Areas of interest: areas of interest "Lianfeng Food Industry Park"
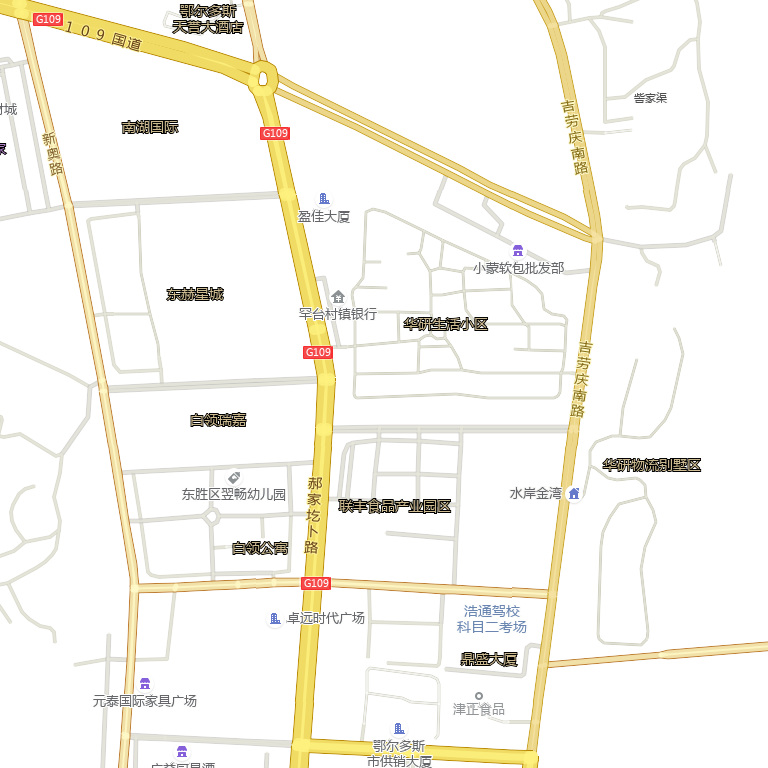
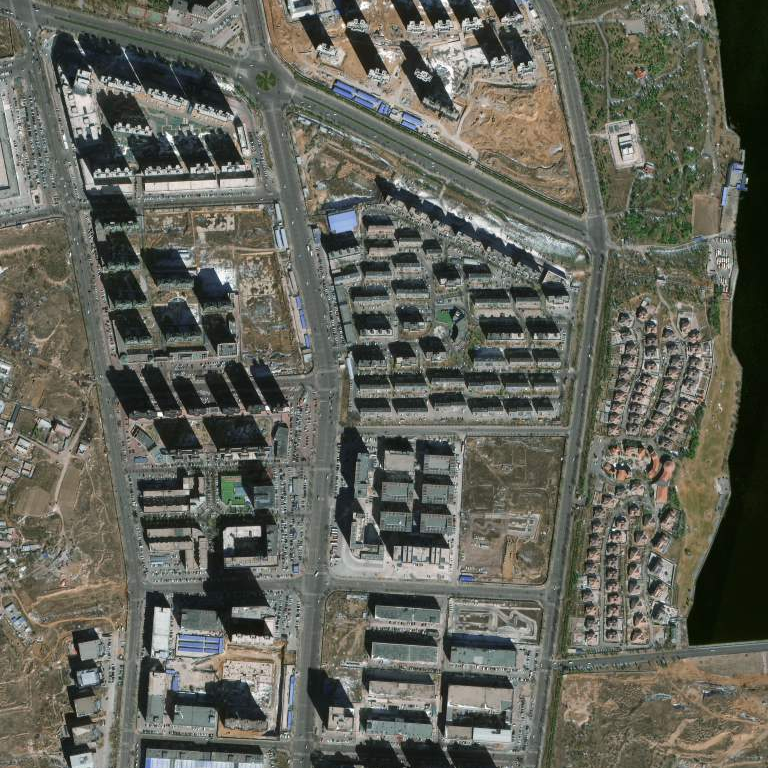